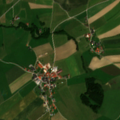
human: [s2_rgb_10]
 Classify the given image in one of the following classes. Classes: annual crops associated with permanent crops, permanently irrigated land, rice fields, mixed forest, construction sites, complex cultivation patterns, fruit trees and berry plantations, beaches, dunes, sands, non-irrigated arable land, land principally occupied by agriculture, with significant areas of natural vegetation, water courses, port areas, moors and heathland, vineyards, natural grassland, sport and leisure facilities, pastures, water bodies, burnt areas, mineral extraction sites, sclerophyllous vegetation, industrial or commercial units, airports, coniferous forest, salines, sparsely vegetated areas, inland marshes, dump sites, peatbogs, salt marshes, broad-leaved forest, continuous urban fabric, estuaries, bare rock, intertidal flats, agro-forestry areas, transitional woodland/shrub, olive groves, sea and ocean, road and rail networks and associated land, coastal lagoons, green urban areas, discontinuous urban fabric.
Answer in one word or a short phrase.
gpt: non-irrigated arable land, pastures, land principally occupied by agriculture, with significant areas of natural vegetation, coniferous forest